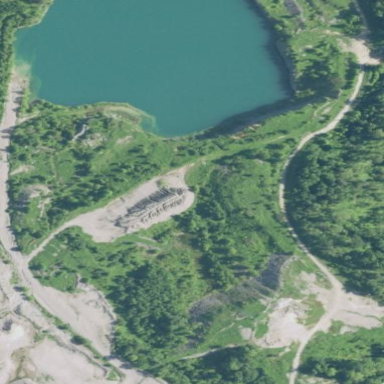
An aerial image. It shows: Quarry extracting aggregate and limestone resources.